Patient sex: F
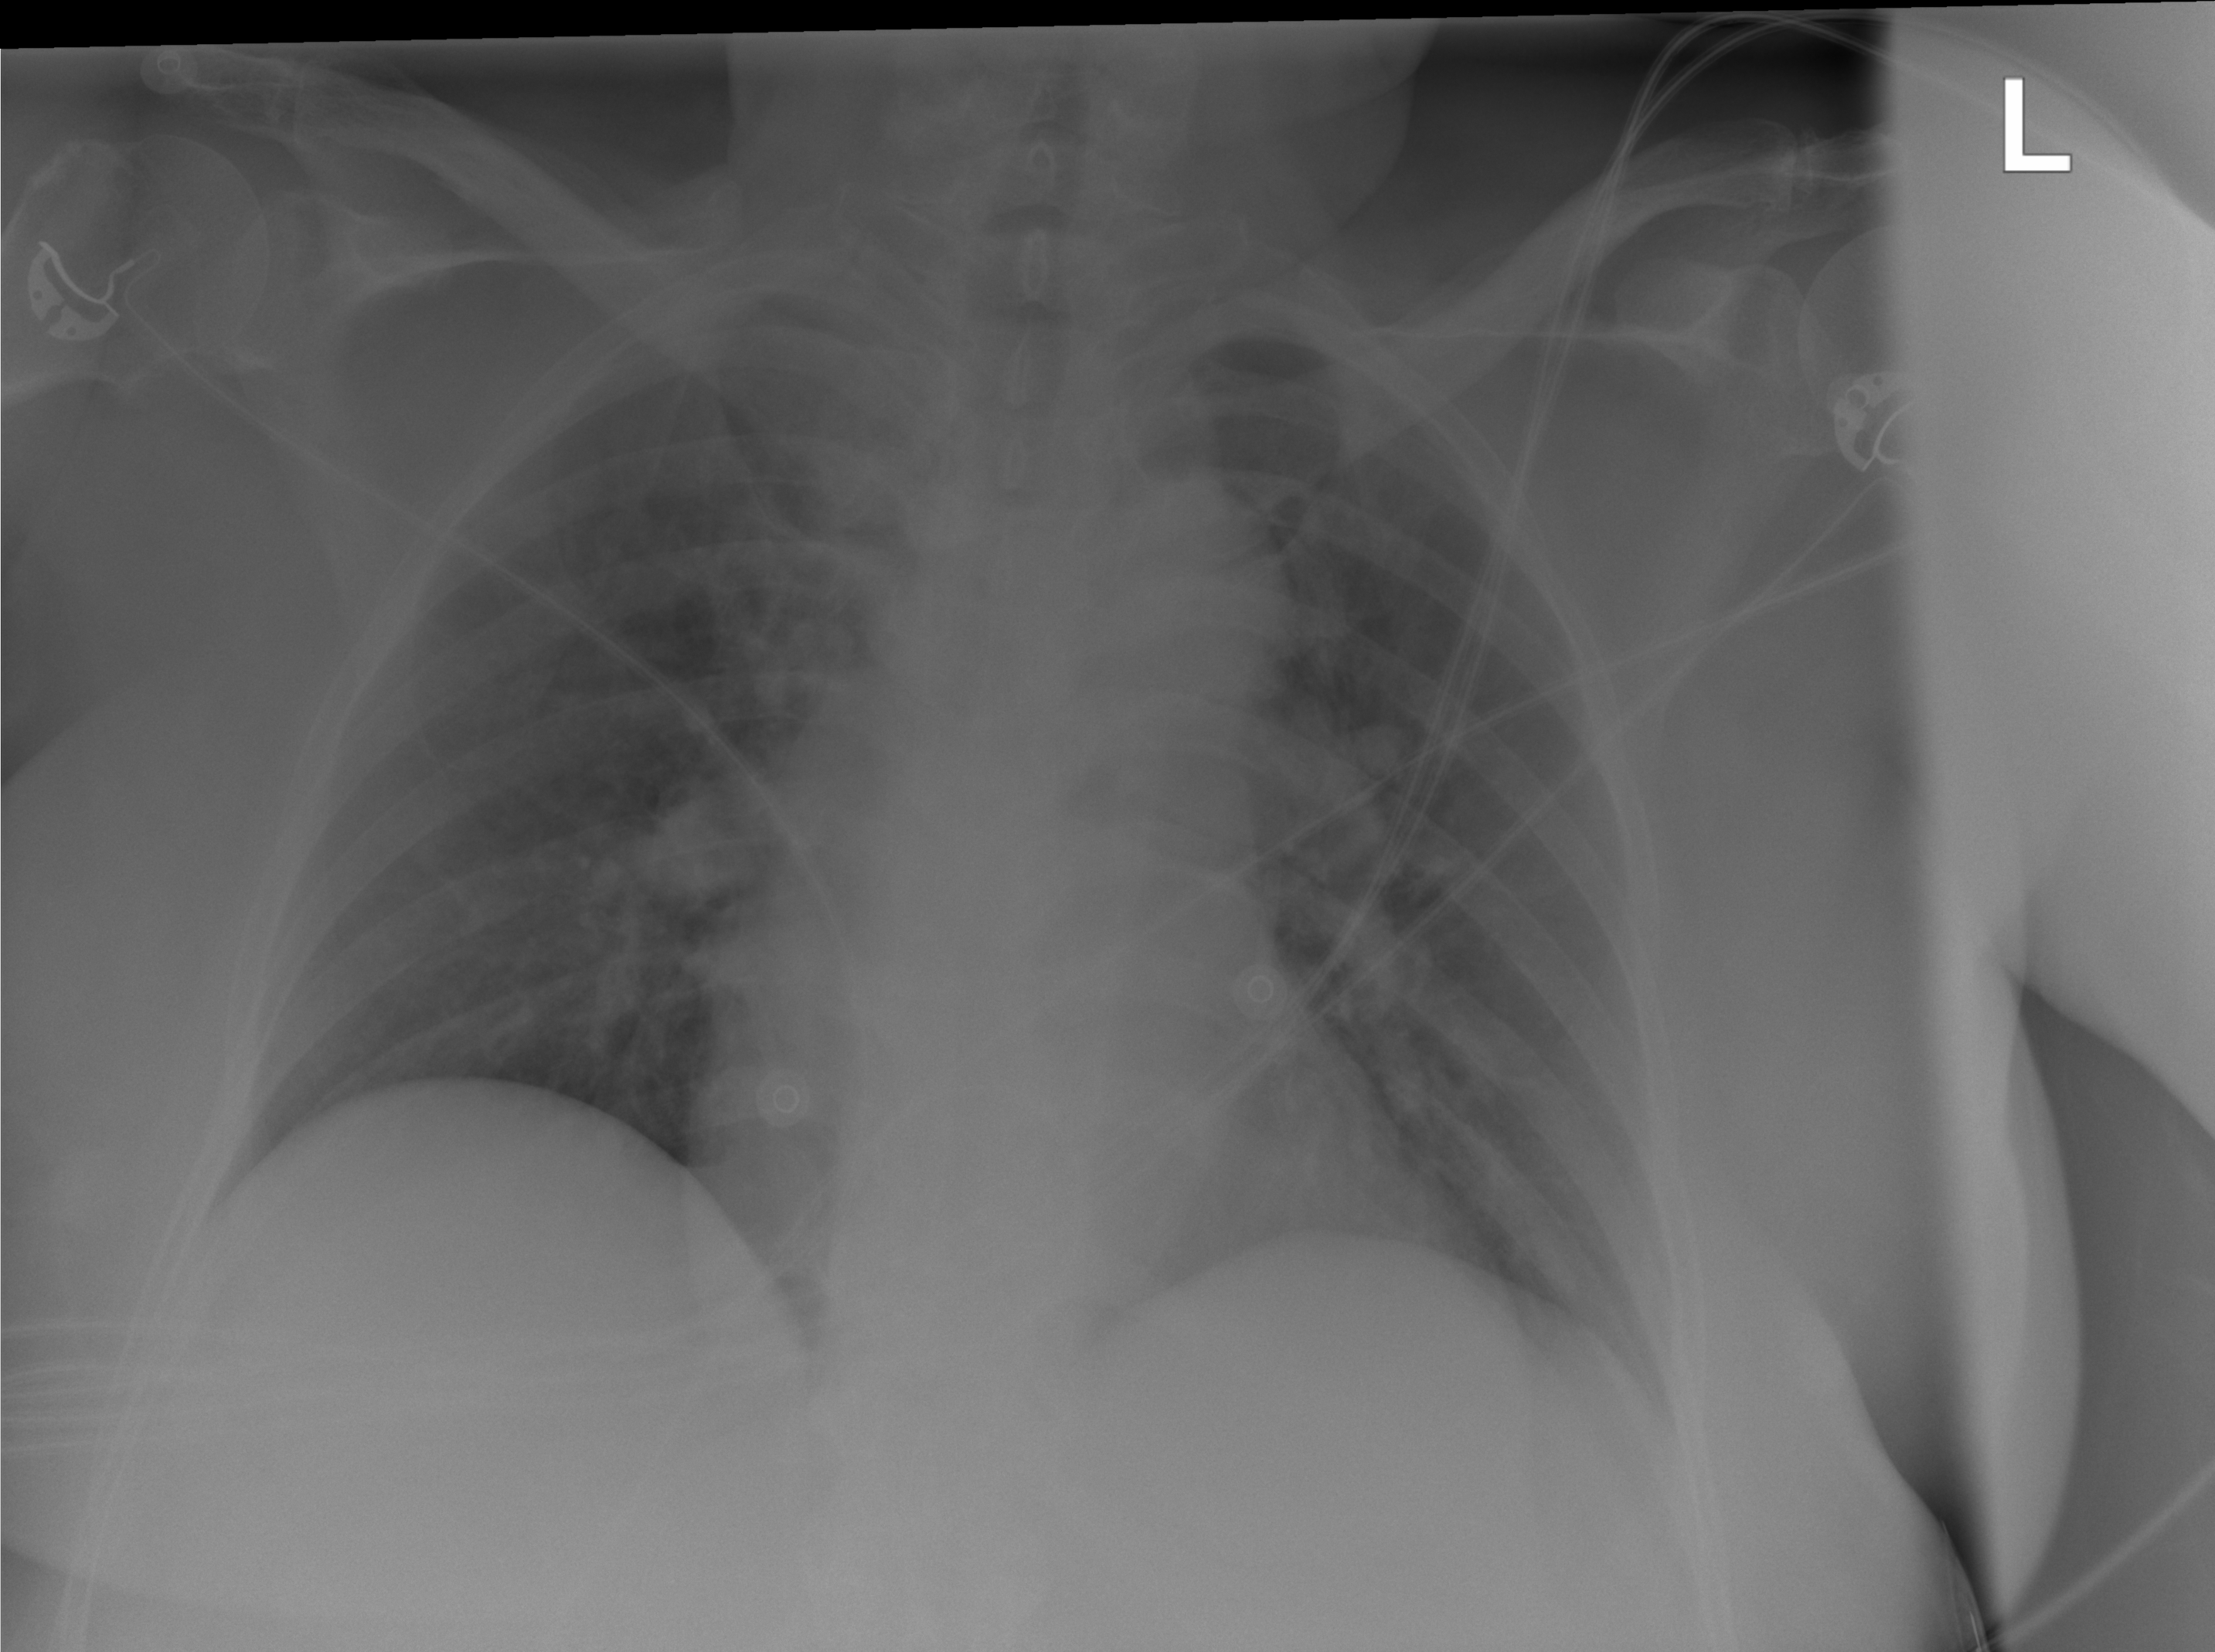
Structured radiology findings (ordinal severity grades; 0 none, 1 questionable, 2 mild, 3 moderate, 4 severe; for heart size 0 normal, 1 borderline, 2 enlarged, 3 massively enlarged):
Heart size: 1
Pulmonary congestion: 2
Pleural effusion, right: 0
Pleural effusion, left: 0
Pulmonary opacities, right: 0
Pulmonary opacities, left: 0
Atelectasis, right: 0
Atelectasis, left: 0